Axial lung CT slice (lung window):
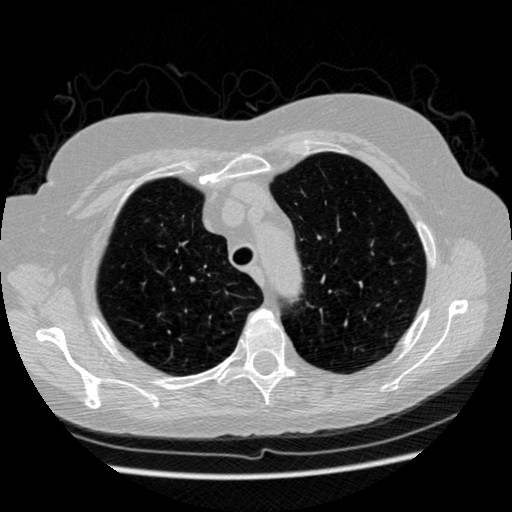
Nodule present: no